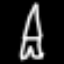
Label: The Eiffel Tower